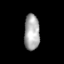
Tissue: skin
Cell type: Epithelial cells
Senescence score: 0.9128
Nuclear area (px): 543
Mean DAPI intensity: 167.762